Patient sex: F
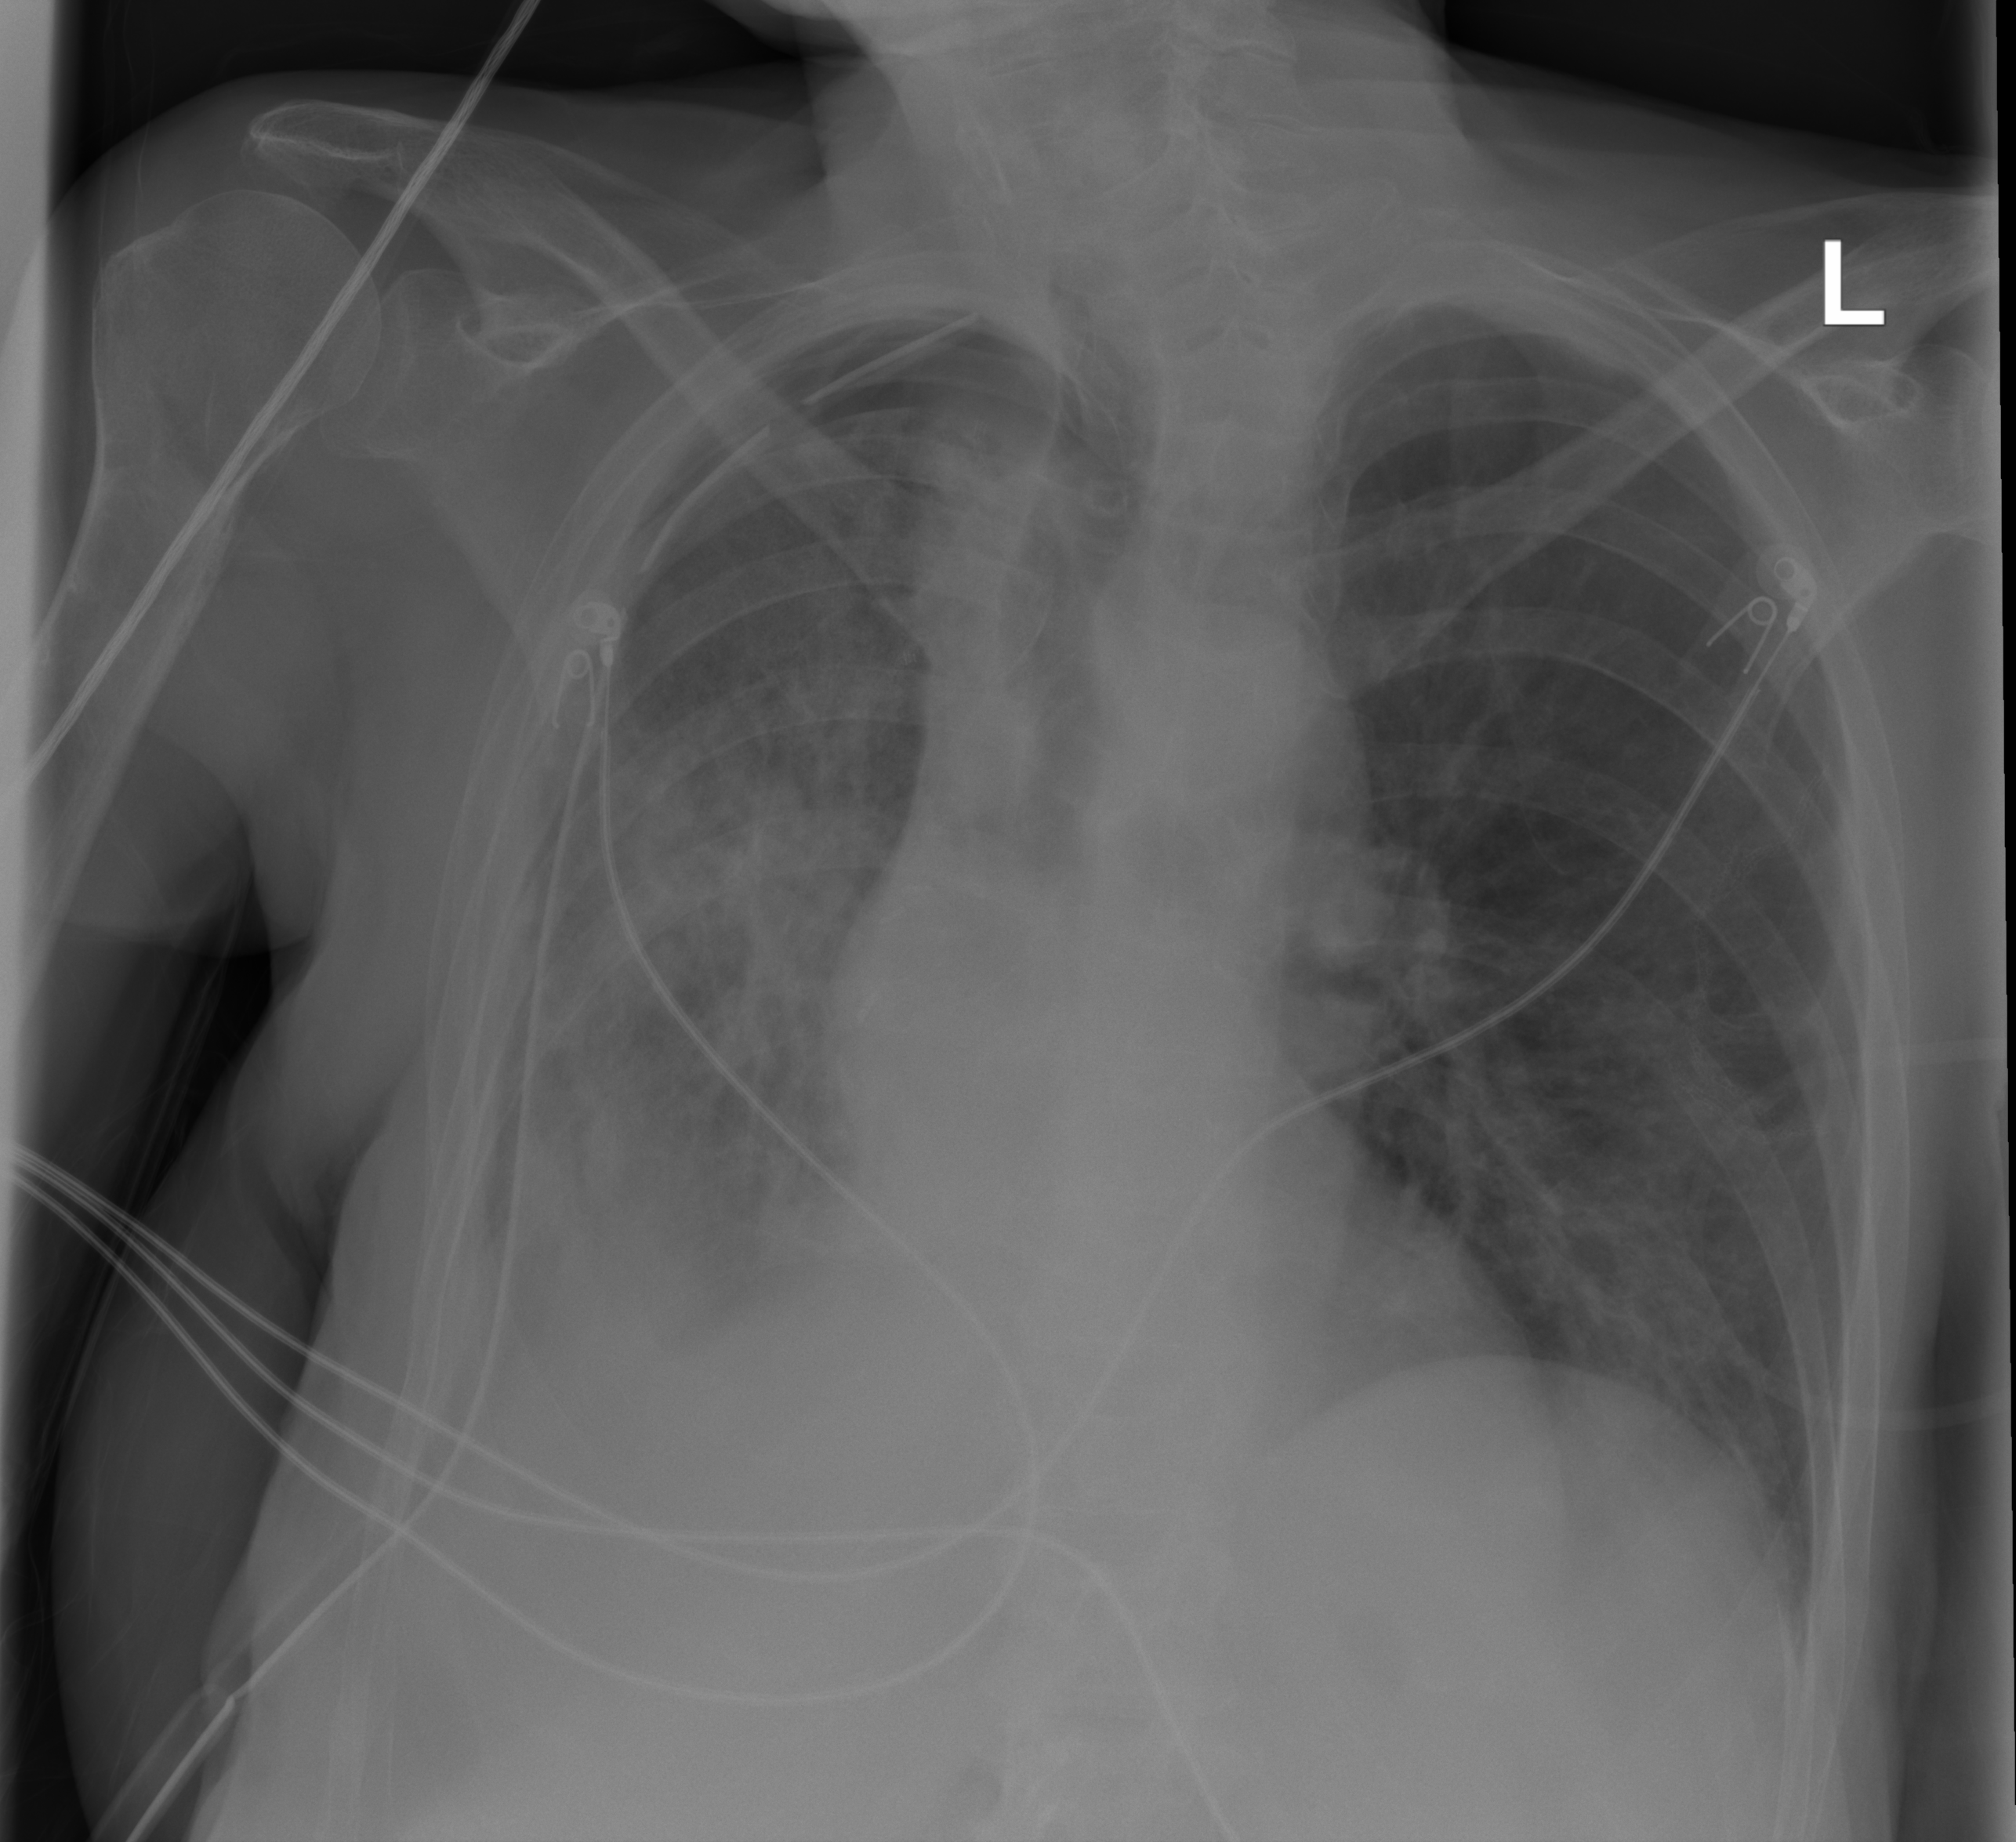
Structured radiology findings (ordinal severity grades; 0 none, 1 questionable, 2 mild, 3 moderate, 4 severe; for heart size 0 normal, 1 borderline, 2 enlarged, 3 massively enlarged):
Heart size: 2
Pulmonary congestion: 0
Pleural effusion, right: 2
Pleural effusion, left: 0
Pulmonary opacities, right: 3
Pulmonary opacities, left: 2
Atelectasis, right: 3
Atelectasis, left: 0